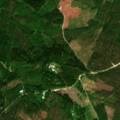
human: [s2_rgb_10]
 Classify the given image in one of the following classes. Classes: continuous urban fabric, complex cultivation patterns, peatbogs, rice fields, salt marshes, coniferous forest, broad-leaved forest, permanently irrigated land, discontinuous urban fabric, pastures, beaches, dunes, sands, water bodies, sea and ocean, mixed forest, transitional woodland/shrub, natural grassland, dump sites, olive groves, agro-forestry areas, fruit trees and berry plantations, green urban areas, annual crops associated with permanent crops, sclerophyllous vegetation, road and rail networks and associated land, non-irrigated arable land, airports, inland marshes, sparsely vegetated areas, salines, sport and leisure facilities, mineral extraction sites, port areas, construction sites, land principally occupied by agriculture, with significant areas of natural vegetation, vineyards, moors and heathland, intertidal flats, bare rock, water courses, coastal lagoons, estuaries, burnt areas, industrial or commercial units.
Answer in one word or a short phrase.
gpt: broad-leaved forest, coniferous forest, mixed forest